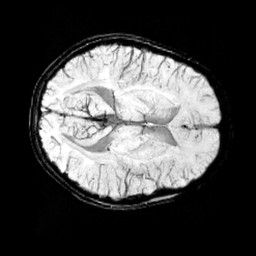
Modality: minIP
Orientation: axial
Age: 12
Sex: female
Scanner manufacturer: siemens
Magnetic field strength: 3 T
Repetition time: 0.027 s
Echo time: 0.02 s